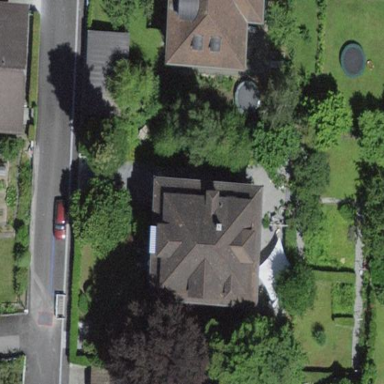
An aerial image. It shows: Residential building with mansard roof.